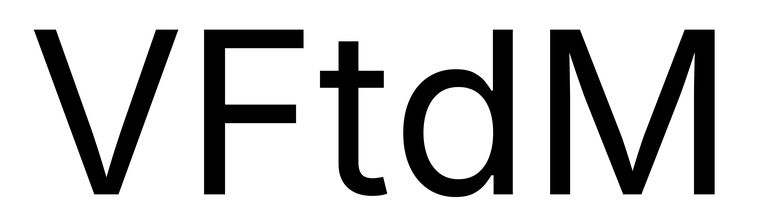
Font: Inter_Regular